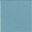
Piece: xx